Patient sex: F
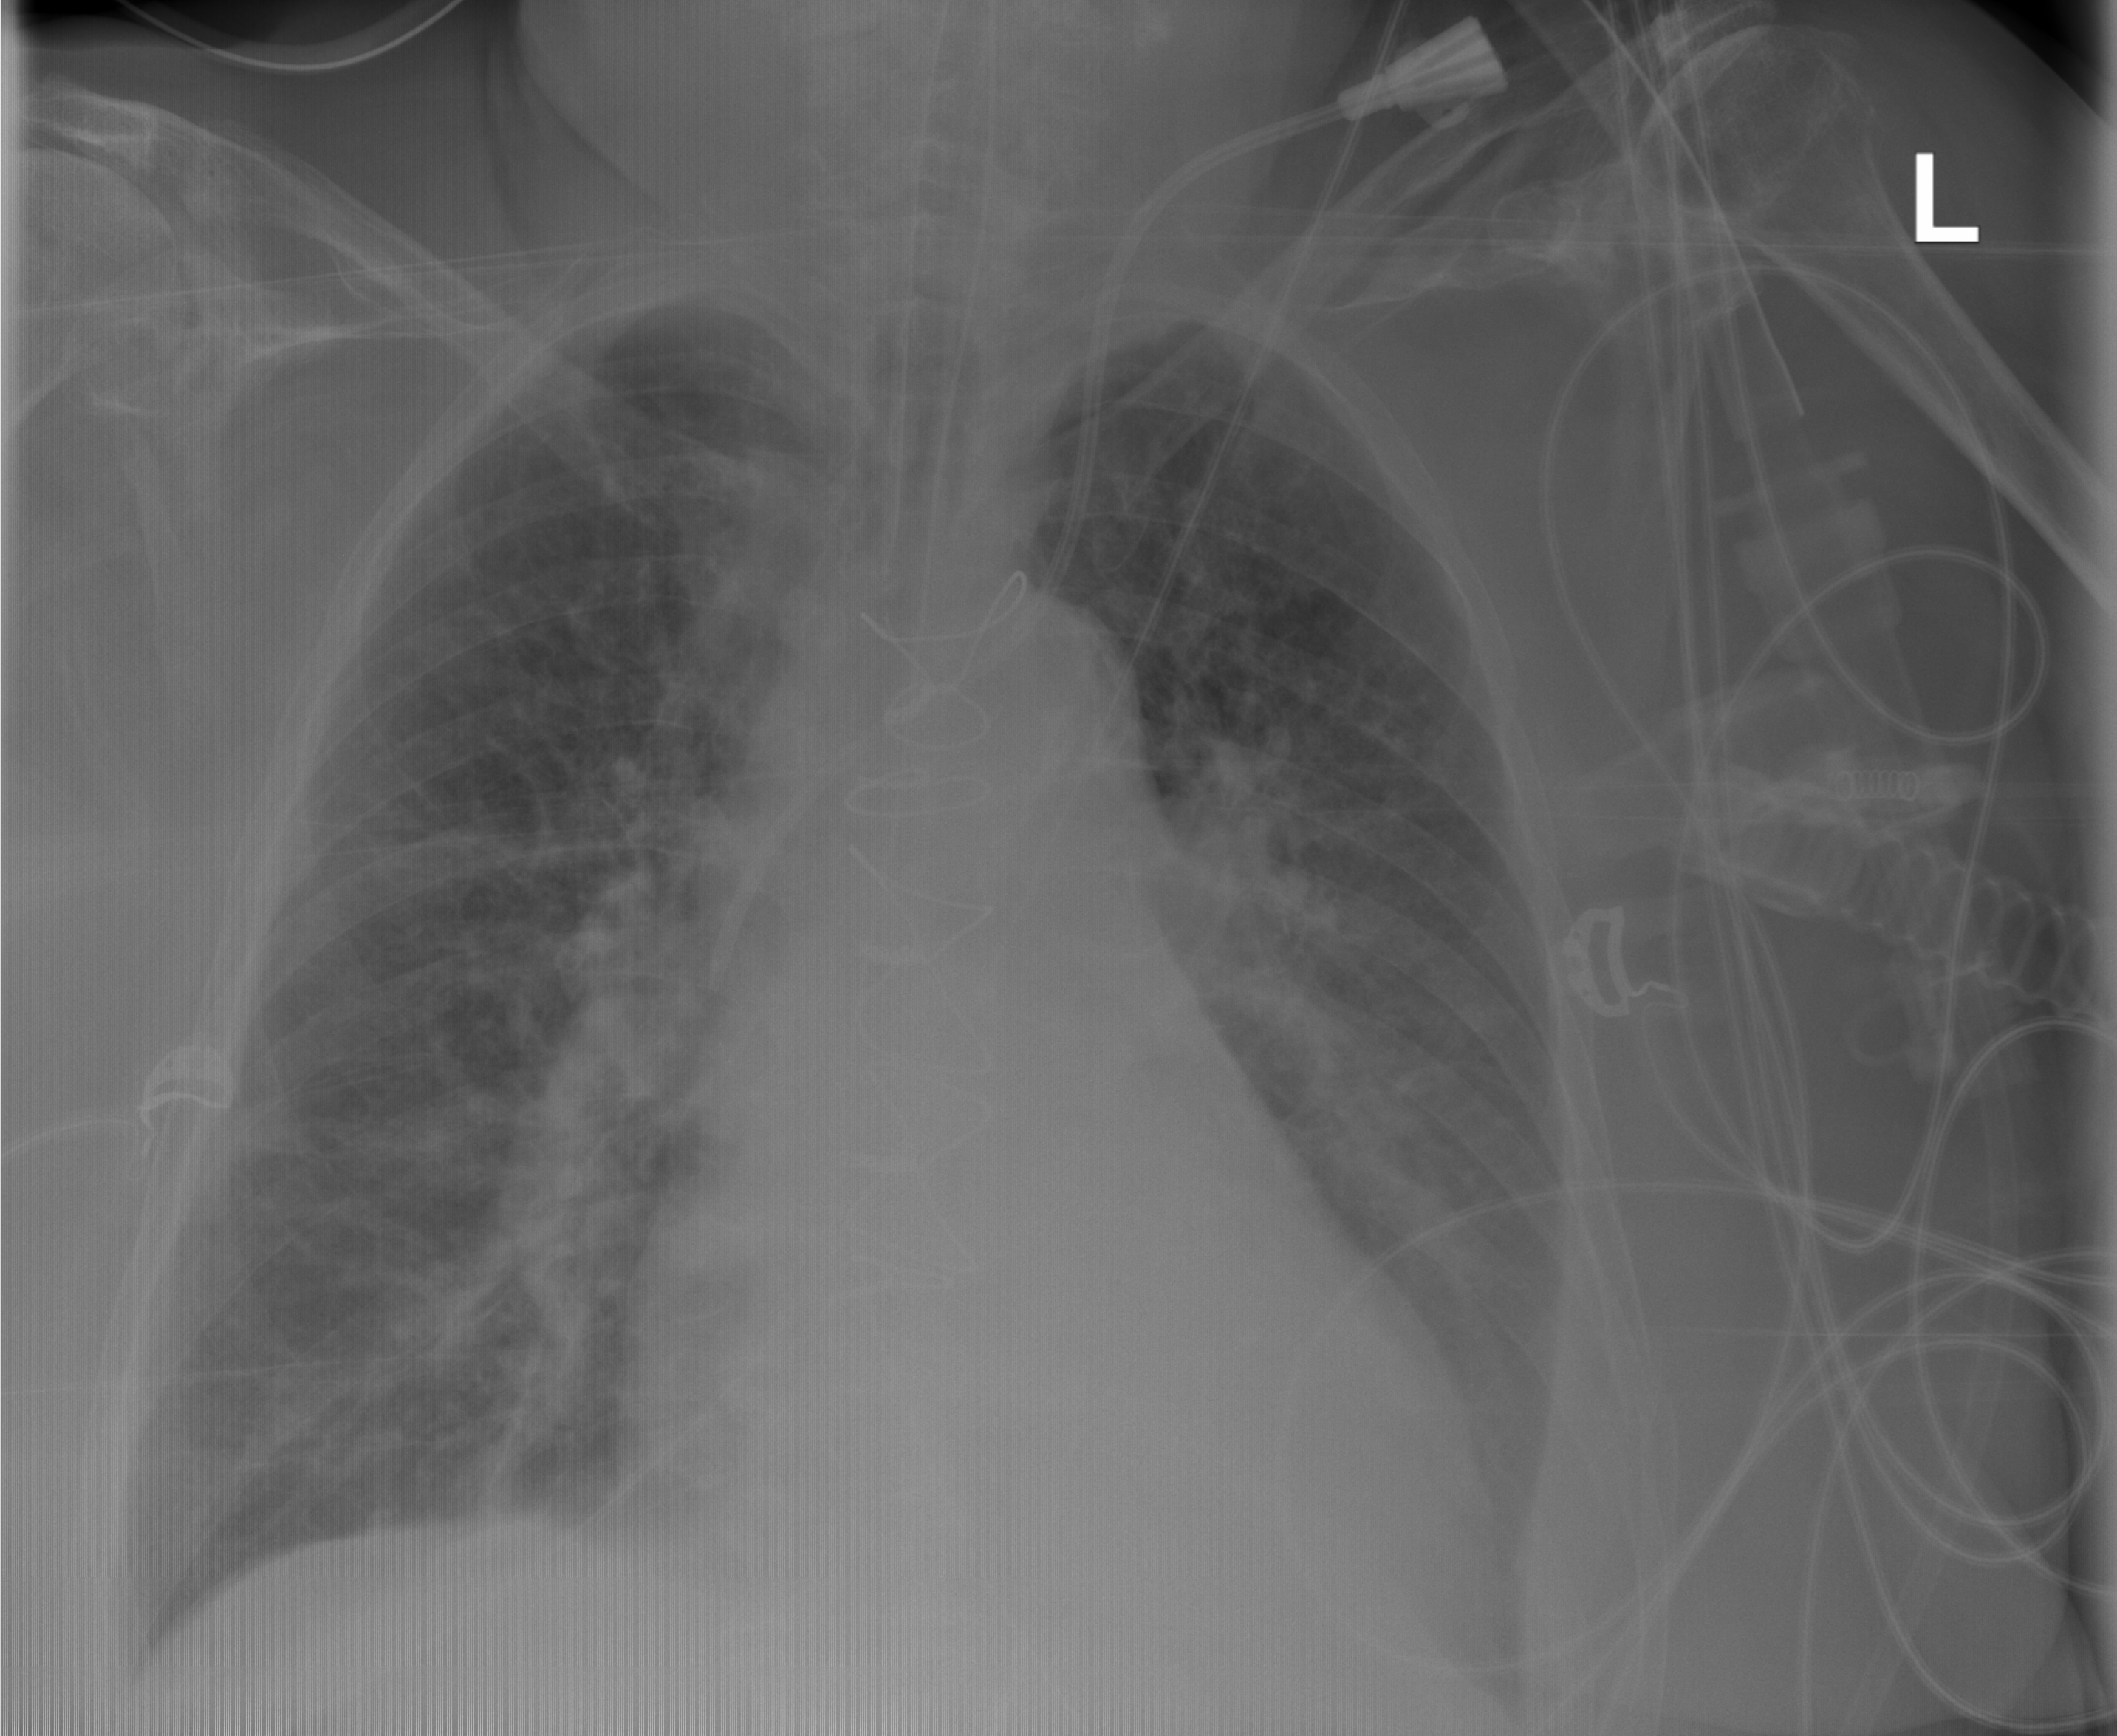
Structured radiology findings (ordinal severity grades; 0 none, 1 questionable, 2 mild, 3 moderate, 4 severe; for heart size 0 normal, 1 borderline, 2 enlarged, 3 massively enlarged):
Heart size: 2
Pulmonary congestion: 3
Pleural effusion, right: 0
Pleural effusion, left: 0
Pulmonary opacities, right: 2
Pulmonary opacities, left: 0
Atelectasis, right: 2
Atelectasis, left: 2